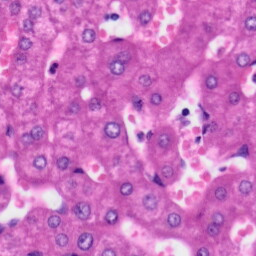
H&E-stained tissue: Liver